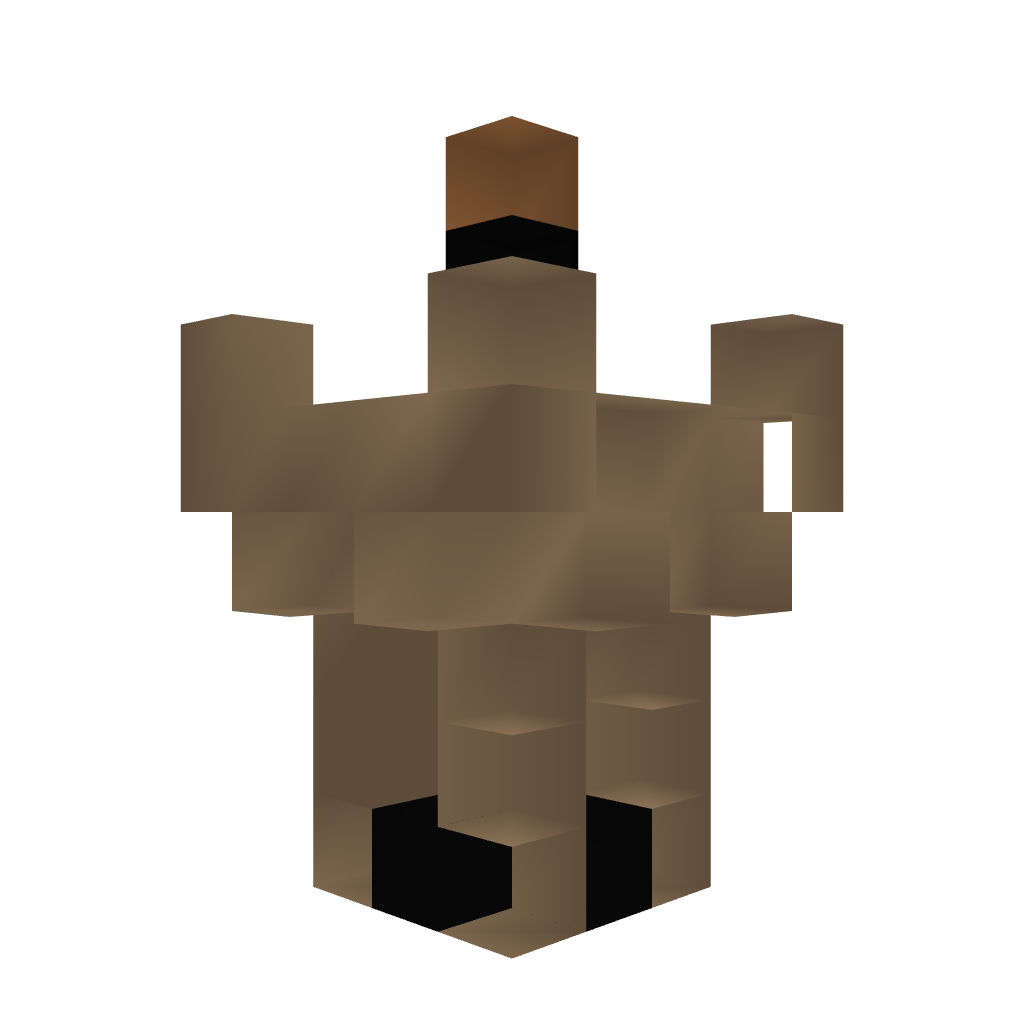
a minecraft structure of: Beach guard tower